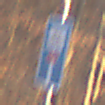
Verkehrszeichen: SackgasseRadverkehrDurchlaessig
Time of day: SunriseSunset
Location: Outdoor (Nature)
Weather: Clear
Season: Autumn
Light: Natural